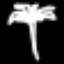
Label: palm tree